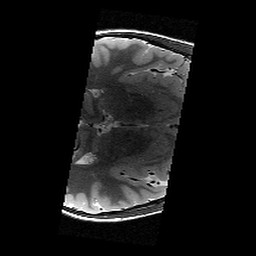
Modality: T2w
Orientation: axial
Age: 11
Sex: male
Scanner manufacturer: siemens
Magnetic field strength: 3 T
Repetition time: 9.23 s
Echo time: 0.067 s